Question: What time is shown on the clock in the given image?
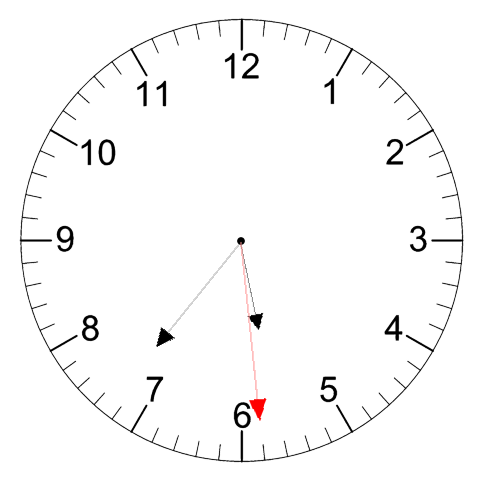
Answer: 05:36:29